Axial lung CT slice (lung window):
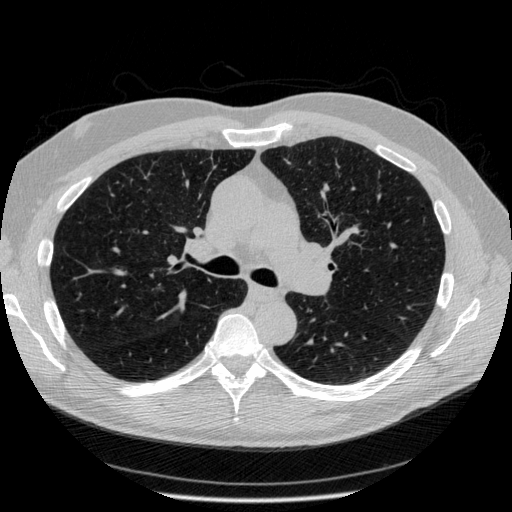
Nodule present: no